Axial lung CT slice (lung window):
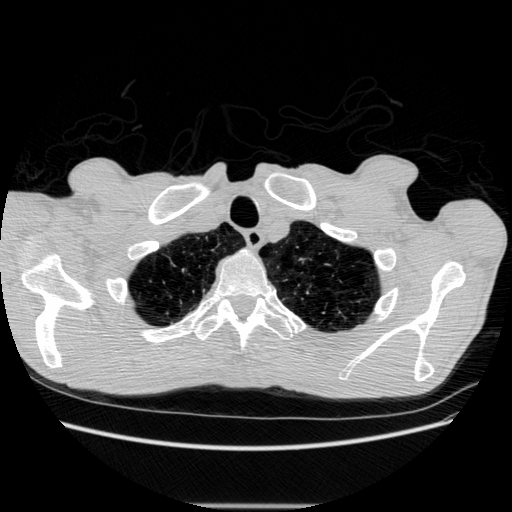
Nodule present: no